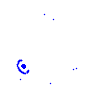
Particle: kaon